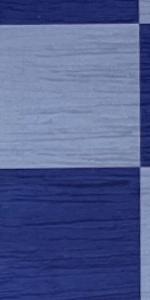
Label: Empty